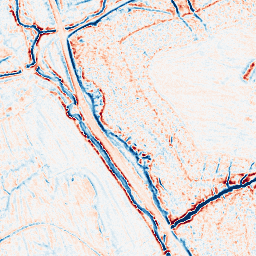
Category: edge_preserving
Decomposition family: bilateral
Decomposition parameters: d: 9
sigma_color: 50
sigma_space: 25
Upsampling method: quadratic
Upsampling parameters: scale: 4
Upsampling scale: 4